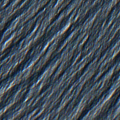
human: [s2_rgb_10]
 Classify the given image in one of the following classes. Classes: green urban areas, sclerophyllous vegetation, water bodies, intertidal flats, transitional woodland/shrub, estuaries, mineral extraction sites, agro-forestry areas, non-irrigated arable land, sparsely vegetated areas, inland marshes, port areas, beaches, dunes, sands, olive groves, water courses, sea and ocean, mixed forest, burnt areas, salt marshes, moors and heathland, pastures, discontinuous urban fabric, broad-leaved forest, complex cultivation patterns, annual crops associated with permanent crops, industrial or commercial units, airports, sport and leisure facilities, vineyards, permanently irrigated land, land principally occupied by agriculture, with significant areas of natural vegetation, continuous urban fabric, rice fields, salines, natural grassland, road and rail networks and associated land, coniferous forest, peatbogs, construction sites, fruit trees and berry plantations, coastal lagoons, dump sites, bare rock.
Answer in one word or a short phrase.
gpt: continuous urban fabric